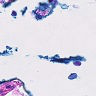
Metastatic tissue present: no